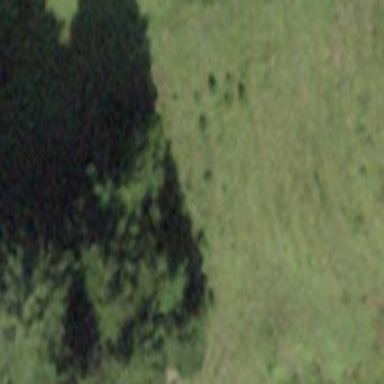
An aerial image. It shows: Forest area.